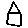
Label: house